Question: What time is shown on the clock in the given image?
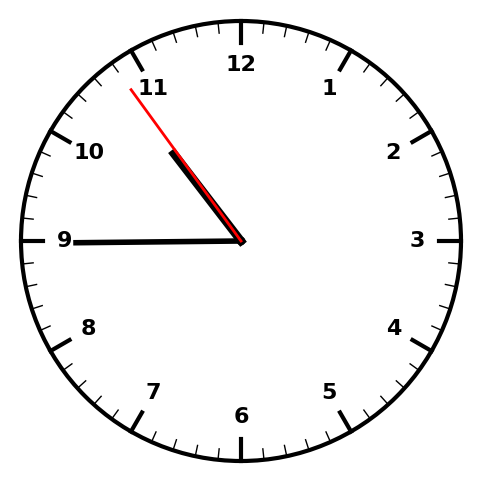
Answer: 10:44:54